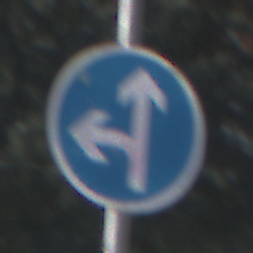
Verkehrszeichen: VorgeschriebeneFahrtrichtungGeradeausOderLinks
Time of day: MorningAfternoon
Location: Outdoor (Special)
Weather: Clear
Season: Winter
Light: Natural